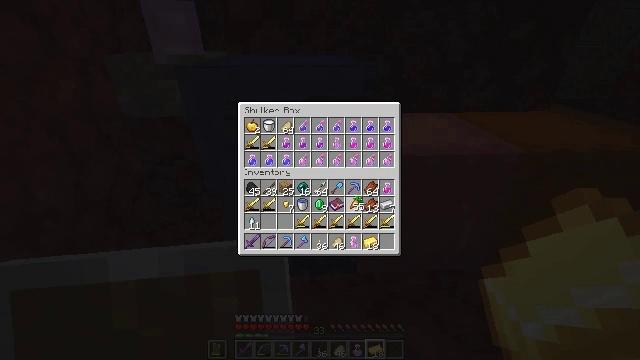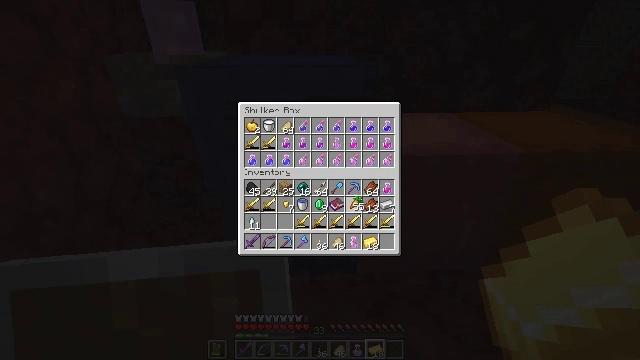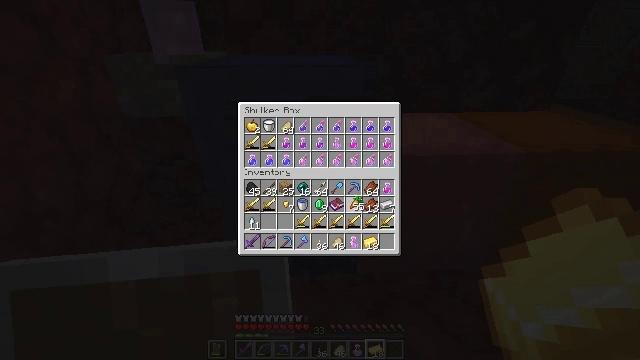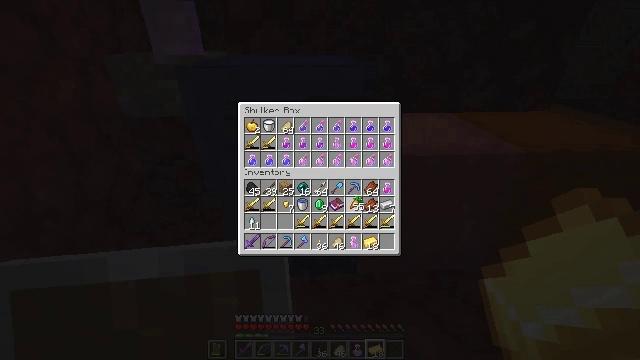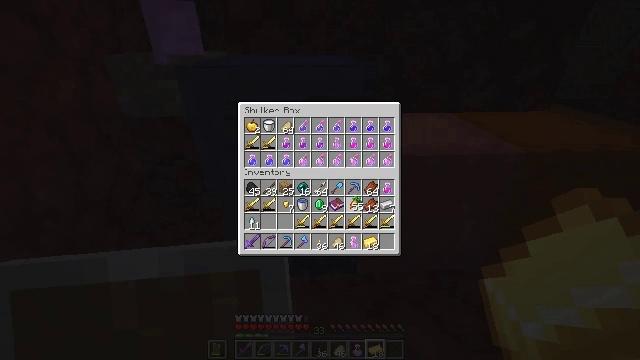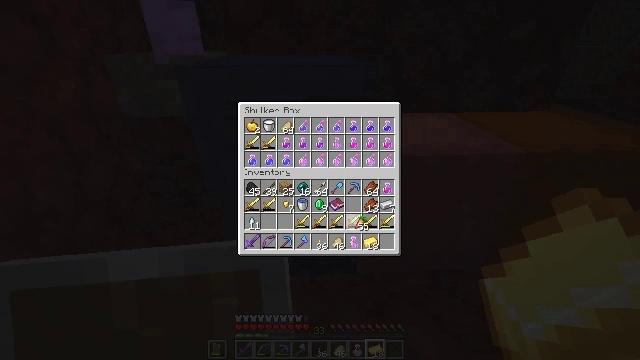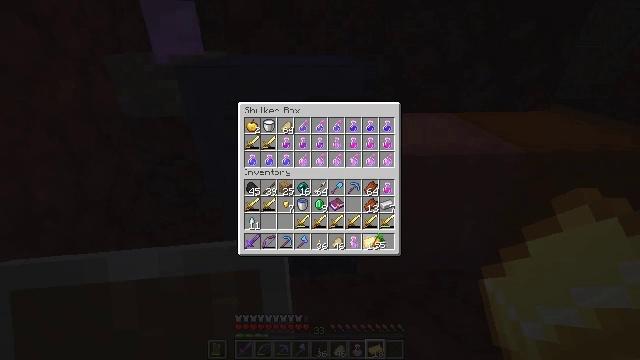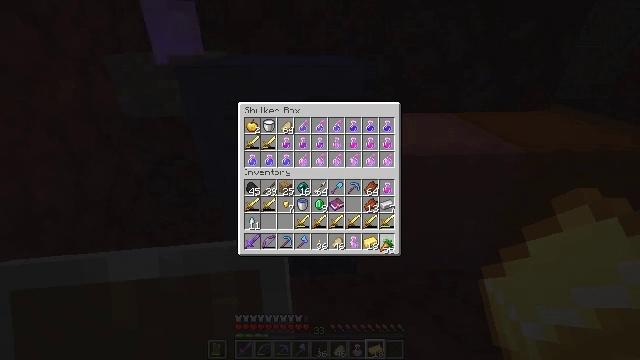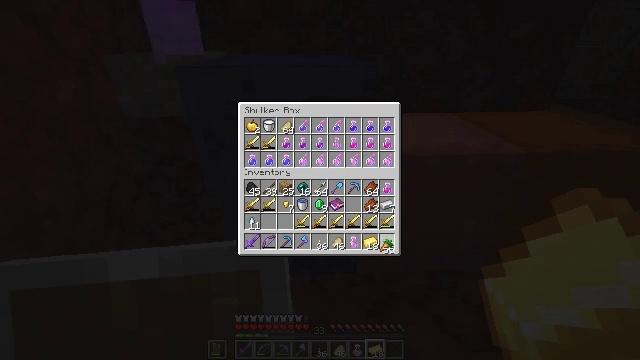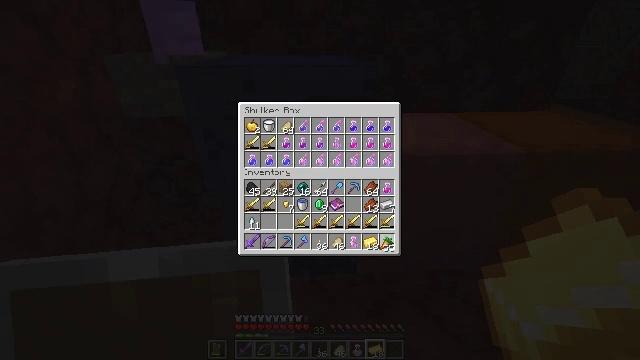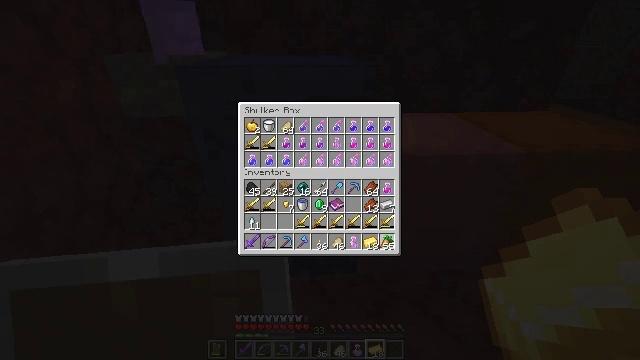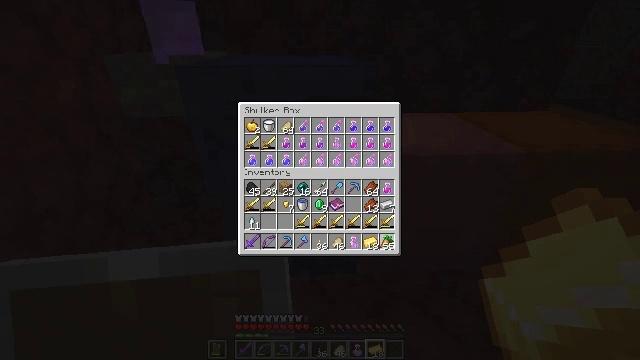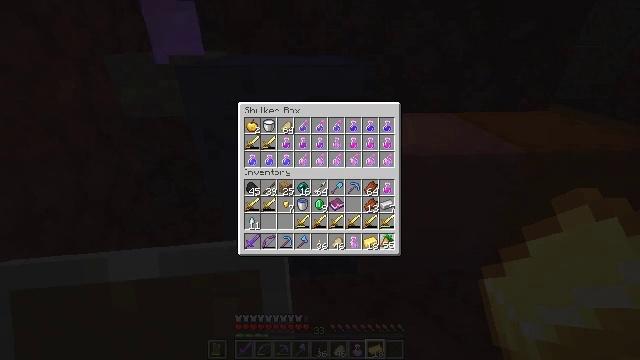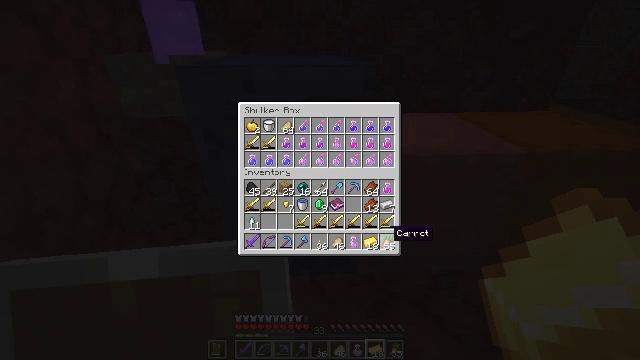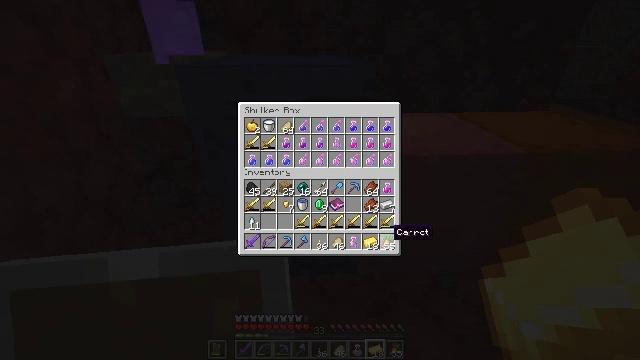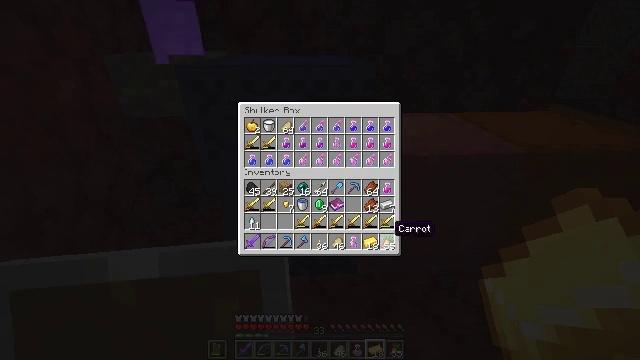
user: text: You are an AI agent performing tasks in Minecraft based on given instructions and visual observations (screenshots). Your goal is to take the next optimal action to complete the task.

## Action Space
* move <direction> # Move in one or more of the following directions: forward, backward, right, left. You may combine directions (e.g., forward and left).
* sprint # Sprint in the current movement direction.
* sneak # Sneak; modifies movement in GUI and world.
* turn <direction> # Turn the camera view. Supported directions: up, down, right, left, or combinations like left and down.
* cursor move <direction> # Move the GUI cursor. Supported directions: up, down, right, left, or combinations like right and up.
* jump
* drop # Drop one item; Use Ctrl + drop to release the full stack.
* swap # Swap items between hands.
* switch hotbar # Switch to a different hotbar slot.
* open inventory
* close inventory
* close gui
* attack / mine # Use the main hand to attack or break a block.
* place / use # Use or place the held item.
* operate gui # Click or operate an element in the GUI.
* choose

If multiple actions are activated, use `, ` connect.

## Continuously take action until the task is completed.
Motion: motion action
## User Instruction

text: Collect the blue shulker box into your inventory.
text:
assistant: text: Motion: no_op
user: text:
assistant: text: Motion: no_op
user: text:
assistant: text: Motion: no_op
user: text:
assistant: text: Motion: no_op
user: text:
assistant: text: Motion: cursor move down
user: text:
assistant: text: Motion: cursor move right and down
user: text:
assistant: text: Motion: cursor move right
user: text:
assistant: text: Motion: no_op
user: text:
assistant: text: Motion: no_op
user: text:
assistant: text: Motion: no_op
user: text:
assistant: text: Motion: operate gui
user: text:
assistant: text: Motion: operate gui
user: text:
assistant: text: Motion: no_op
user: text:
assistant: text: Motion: no_op
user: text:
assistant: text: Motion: no_op
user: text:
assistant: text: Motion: no_op
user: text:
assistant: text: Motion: no_op
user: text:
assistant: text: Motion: no_op
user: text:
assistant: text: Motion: cursor move down
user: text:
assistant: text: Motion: no_op
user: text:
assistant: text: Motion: no_op
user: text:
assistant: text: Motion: cursor move up
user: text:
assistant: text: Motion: cursor move up
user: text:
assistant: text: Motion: no_op
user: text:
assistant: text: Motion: no_op
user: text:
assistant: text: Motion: no_op
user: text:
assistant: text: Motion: no_op
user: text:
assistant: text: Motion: no_op
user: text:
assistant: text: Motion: no_op
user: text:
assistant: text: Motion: no_op